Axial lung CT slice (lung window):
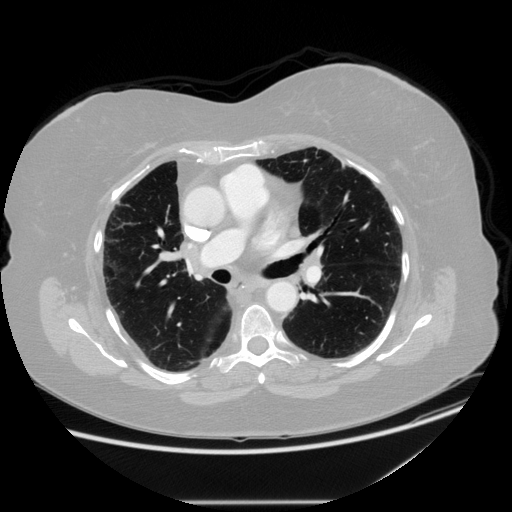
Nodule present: no